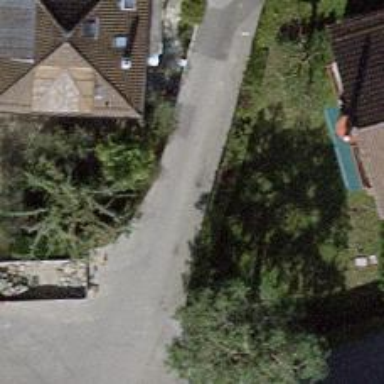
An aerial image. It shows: Asphalt road in residential area.